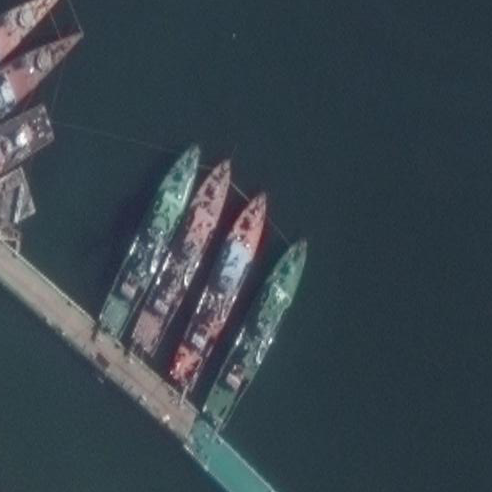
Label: cruiser